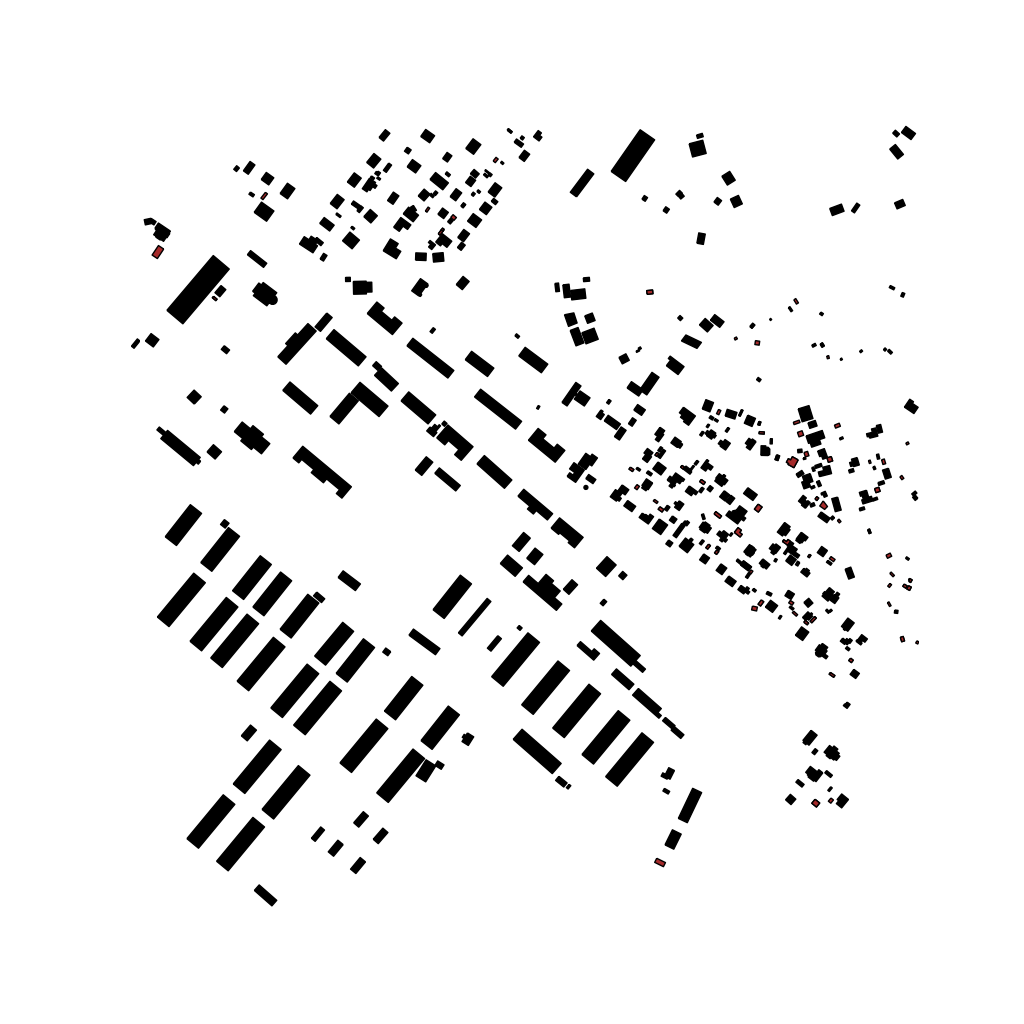
Tags: overhead vector_map, recreation, residential, special, soviet, individual_rise, low_rise, density_1, Building, Facility, 1.0 km²